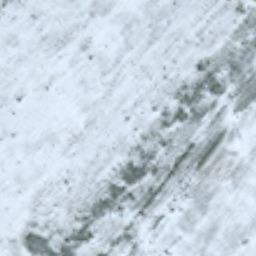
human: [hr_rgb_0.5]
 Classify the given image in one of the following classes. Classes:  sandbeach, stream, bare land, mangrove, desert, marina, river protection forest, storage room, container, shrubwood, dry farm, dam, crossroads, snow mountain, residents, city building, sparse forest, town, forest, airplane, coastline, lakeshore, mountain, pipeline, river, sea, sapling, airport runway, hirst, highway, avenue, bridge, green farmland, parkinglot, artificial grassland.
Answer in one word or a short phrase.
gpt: snow mountain